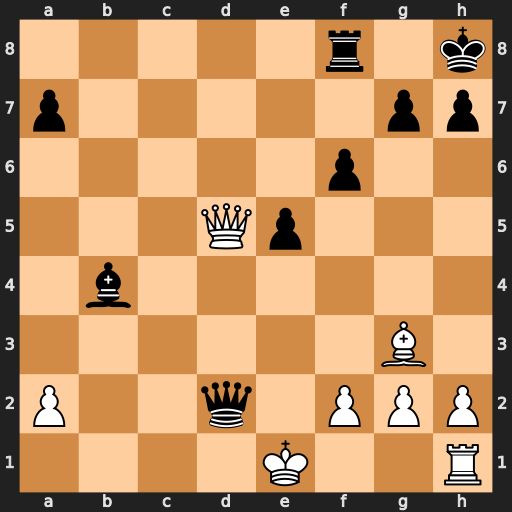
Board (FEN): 5r1k/p5pp/5p2/3Qp3/1b6/6B1/P2q1PPP/4K2R
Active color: w
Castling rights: K
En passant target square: -
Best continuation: Qxd2 Bxd2+ Kxd2